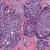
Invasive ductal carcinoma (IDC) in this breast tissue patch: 0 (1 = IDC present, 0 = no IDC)